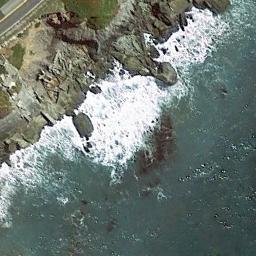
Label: beach